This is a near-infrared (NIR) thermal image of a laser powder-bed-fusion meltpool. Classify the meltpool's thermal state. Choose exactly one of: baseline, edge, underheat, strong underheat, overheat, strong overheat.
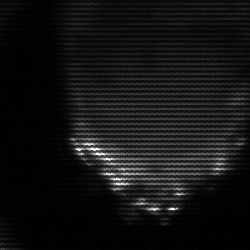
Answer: edge